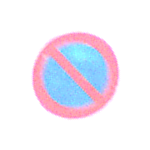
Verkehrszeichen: EingeschraenktesHalteverbot
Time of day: Midday
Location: Outdoor (Nature)
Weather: Clear
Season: NotSpecified
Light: Natural